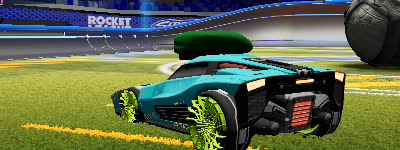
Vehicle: breakout